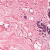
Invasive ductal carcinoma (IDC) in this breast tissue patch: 0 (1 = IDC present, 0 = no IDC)